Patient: sex M, age 76
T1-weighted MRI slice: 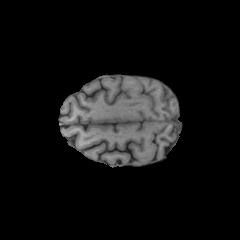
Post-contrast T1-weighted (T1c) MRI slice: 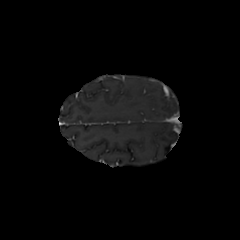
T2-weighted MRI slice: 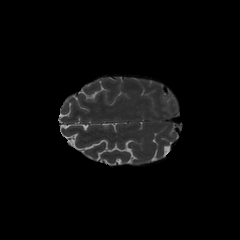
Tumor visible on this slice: yes
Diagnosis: Glioblastoma, IDH-wildtype
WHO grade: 4